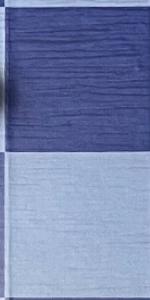
Label: Empty